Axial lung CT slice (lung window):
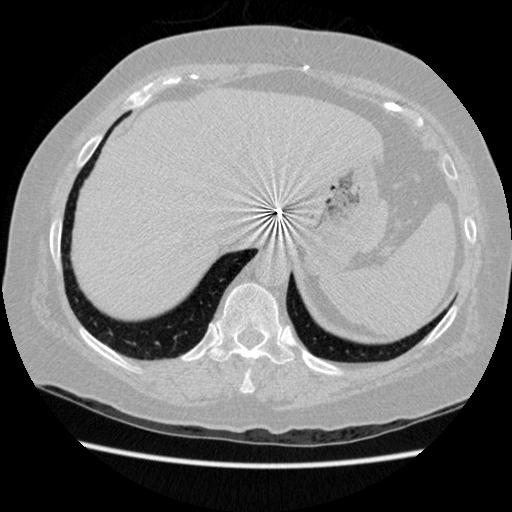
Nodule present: no